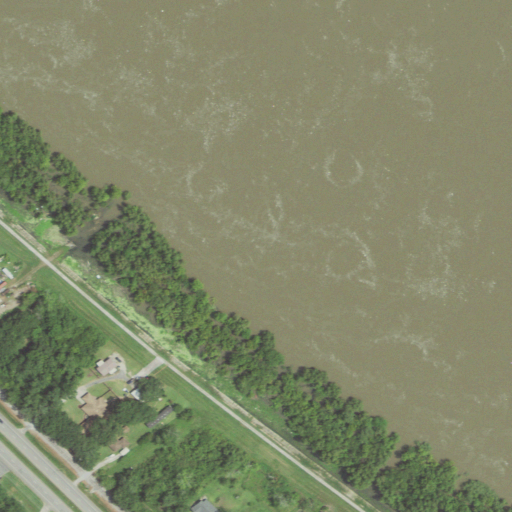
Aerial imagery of levee in Louisiana named Jesuit Bend Revetment containing open water, woody wetlands, herbaceous wetlands, open development, medium intensity development, low intensity development, and pasture